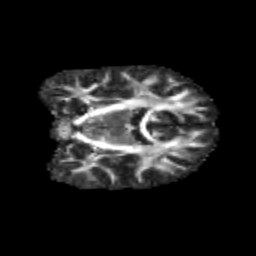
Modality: FA
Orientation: coronal
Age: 10
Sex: female
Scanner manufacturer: siemens
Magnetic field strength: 3 T
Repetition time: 3.8 s
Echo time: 0.07 s